Interaction volume radius: 5 \u00c5
Interaction volume height: 25 \u00c5
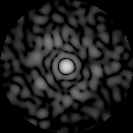
Disorder parameter: 0.8371